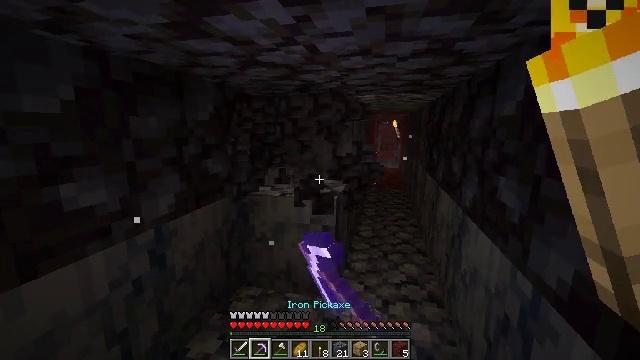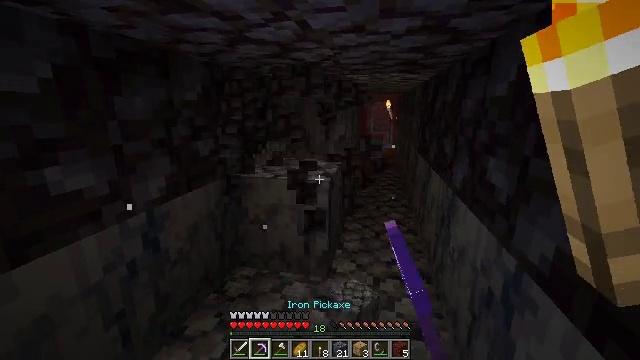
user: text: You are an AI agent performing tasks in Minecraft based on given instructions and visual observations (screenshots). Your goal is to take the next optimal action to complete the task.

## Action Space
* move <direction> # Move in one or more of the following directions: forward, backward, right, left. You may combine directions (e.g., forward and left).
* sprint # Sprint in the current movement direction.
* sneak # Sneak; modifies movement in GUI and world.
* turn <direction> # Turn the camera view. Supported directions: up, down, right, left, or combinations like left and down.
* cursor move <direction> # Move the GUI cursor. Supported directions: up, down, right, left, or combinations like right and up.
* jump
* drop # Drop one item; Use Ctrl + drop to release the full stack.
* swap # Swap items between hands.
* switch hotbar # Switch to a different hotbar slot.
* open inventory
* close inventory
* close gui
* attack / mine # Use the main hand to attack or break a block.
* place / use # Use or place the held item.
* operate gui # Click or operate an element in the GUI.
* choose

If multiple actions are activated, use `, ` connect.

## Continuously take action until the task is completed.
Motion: motion action
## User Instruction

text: Break the blackstone block.
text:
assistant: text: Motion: turn right and down, attack / mine
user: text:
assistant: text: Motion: attack / mine